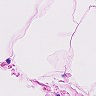
Metastatic tissue present: no